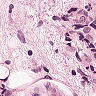
Metastatic tissue present: yes